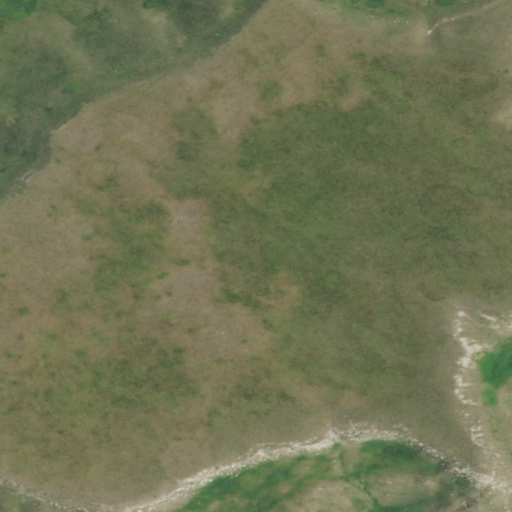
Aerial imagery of mountain in North Dakota named Bull Butte containing grassland and shrub